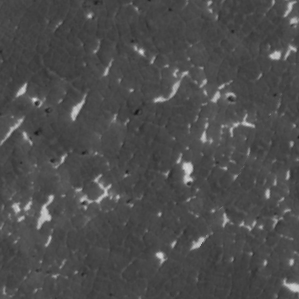
Label: frost